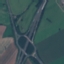
Land use / land cover class: Highway